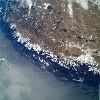
Label: land